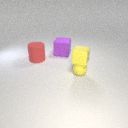
small yellow rubber sphere to the right of large purple rubber cube